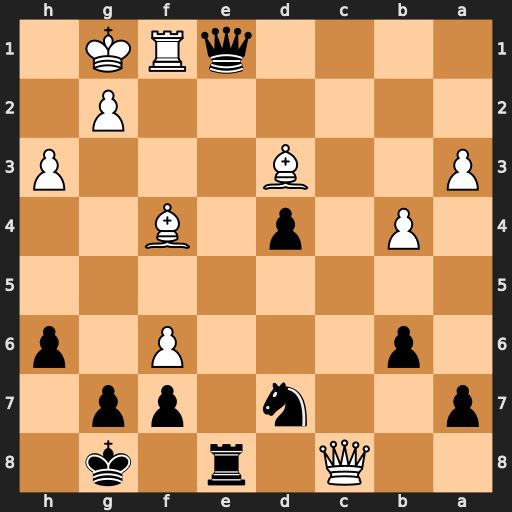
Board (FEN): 2Q1r1k1/p2n1pp1/1p3P1p/8/1P1p1B2/P2B3P/6P1/4qRK1
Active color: b
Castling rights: -
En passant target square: -
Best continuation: Qxf1+ Kxf1 Rxc8